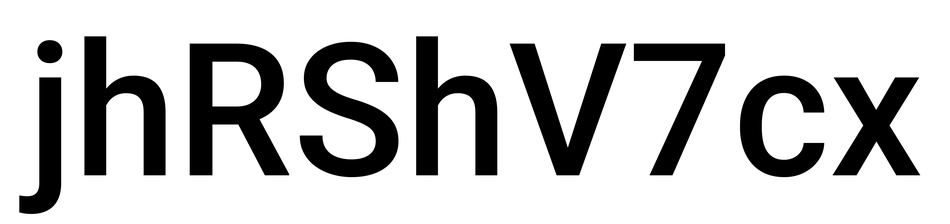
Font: Roboto_Medium